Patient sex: M
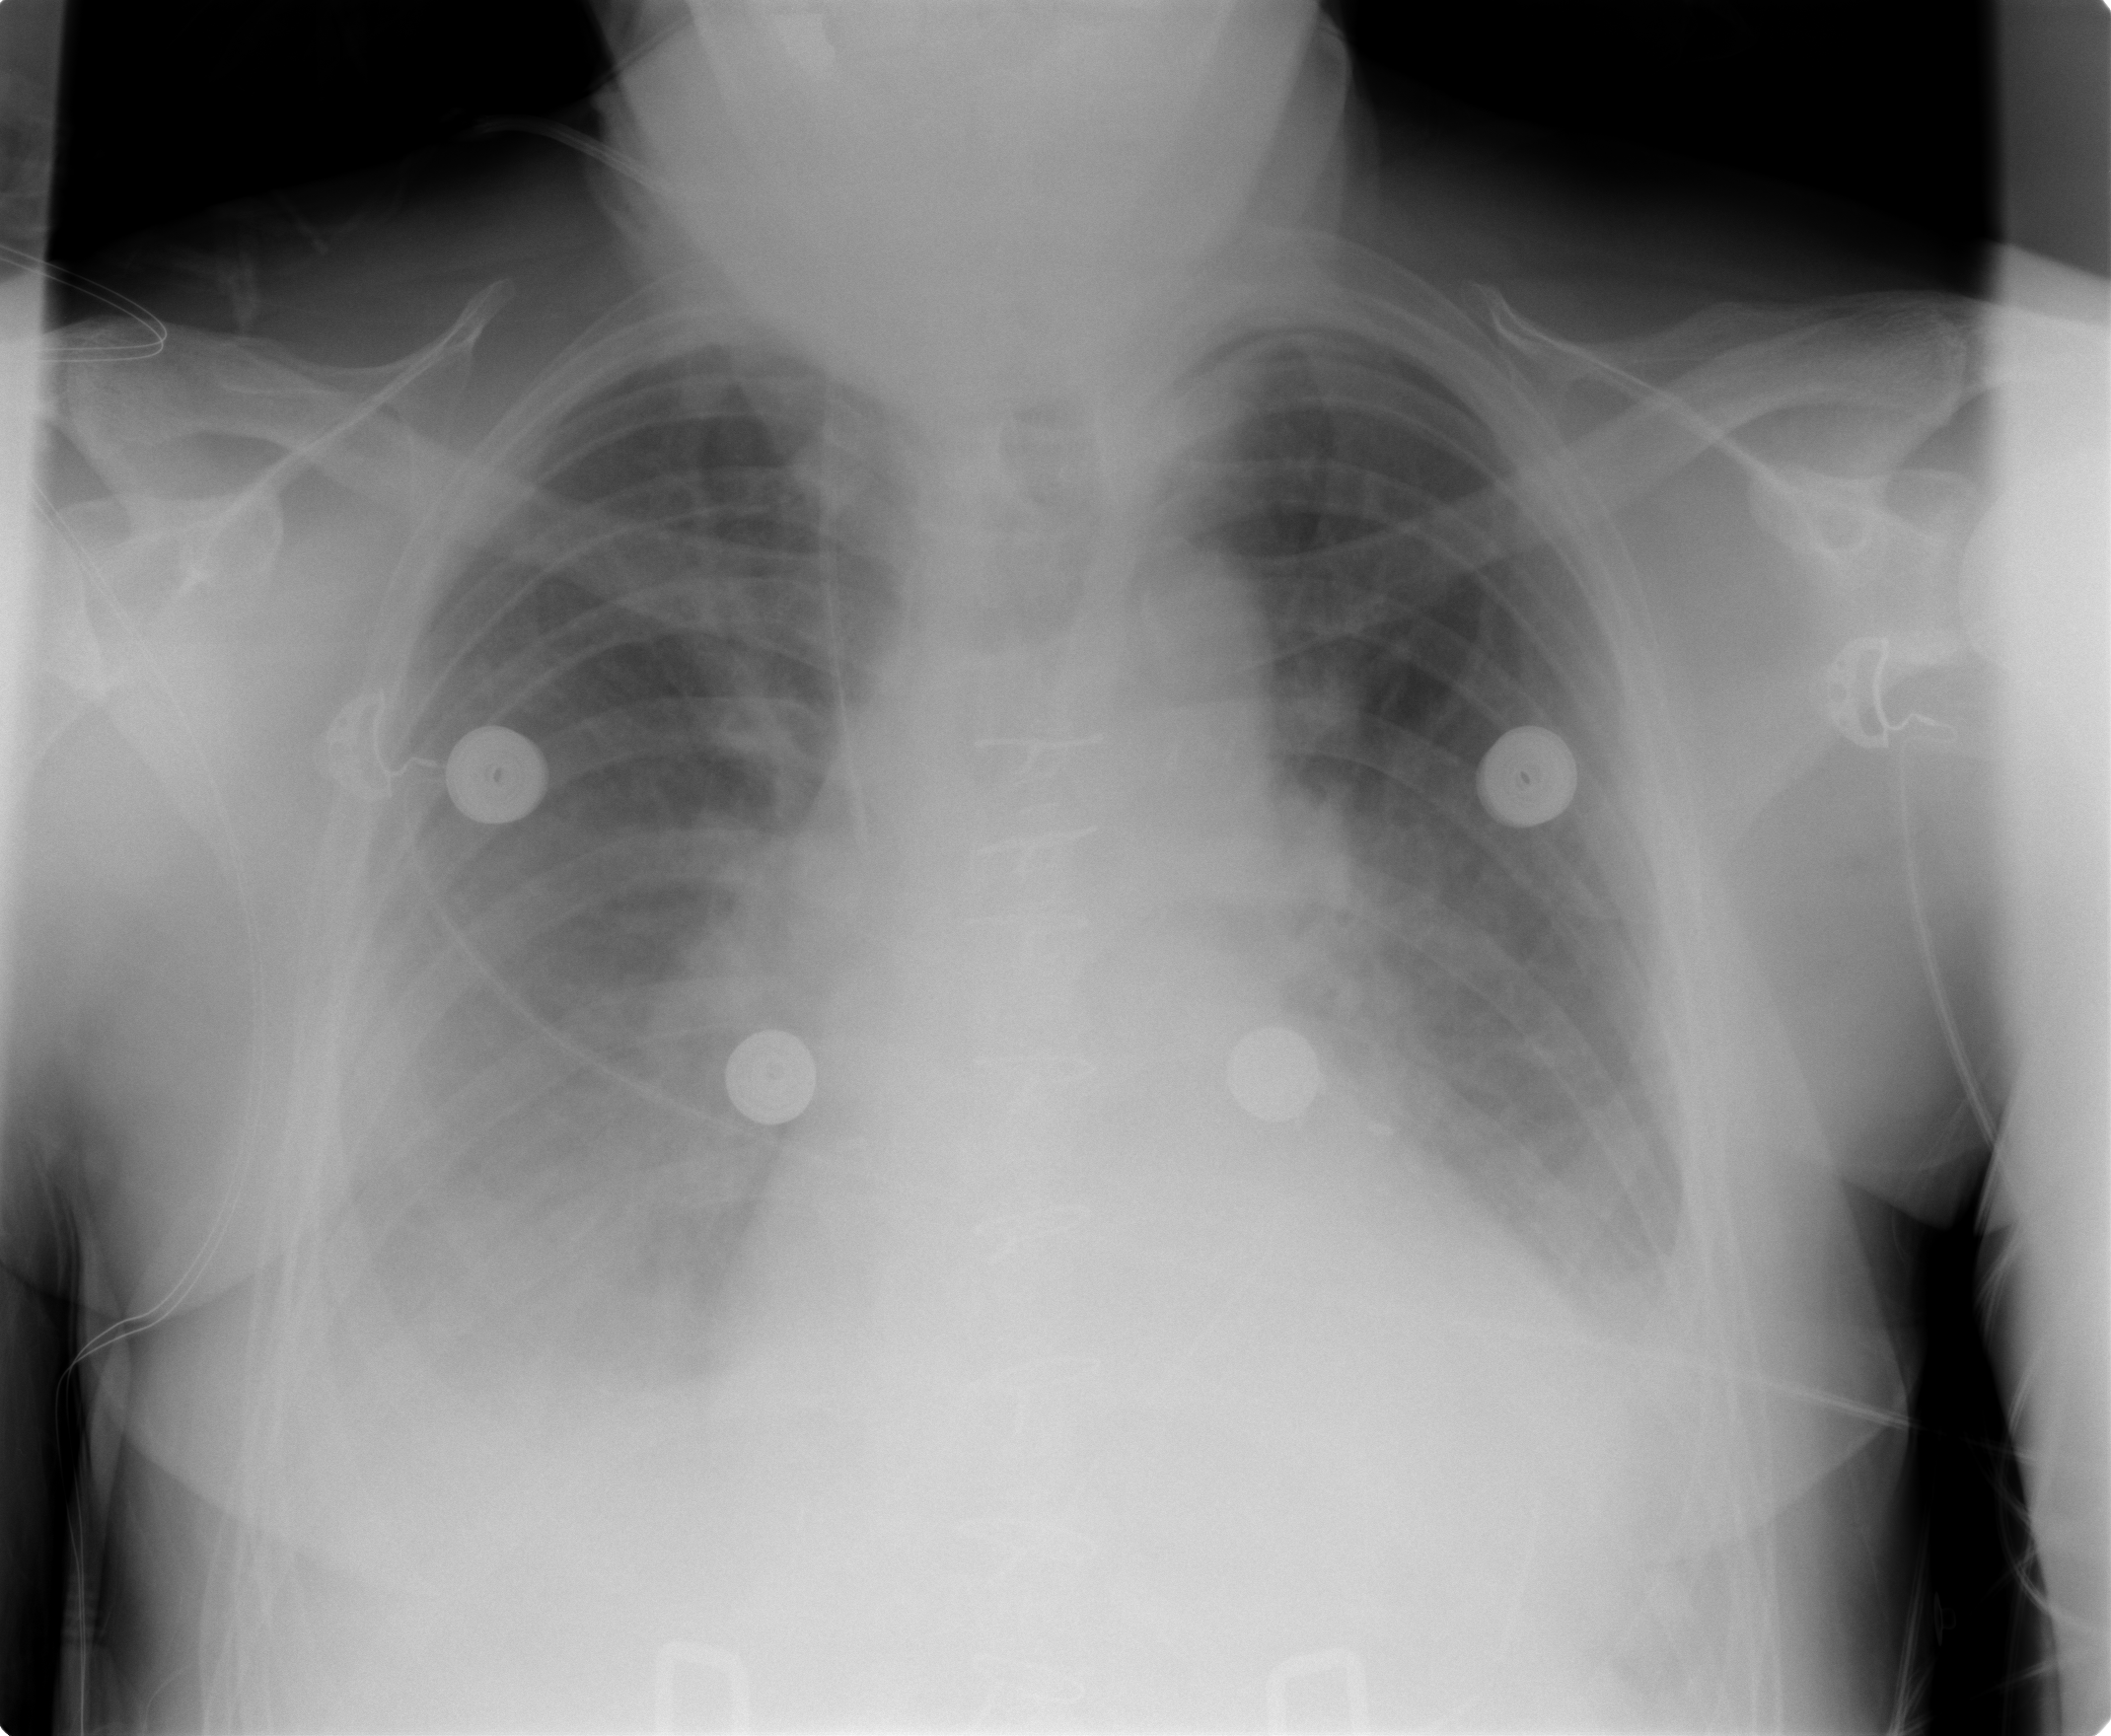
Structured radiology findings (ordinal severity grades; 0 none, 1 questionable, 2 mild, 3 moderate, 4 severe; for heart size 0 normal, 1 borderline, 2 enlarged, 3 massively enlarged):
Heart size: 2
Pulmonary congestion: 2
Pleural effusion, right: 3
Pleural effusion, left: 3
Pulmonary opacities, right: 0
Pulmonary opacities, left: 0
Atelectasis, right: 2
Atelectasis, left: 2